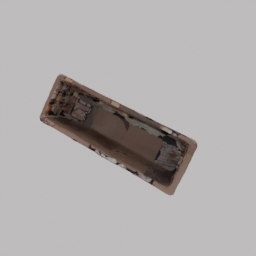
Label: decoration